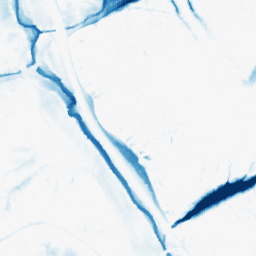
Category: morphological
Decomposition family: morphological_ellipse
Decomposition parameters: operation: closing
width: 30
height: 30
Upsampling method: regularized
Upsampling parameters: scale: 4
lambda_reg: 0.01
Upsampling scale: 4